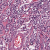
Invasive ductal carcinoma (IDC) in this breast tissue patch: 1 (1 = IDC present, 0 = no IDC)